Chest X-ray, PA view. Patient: 62 years old, sex M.
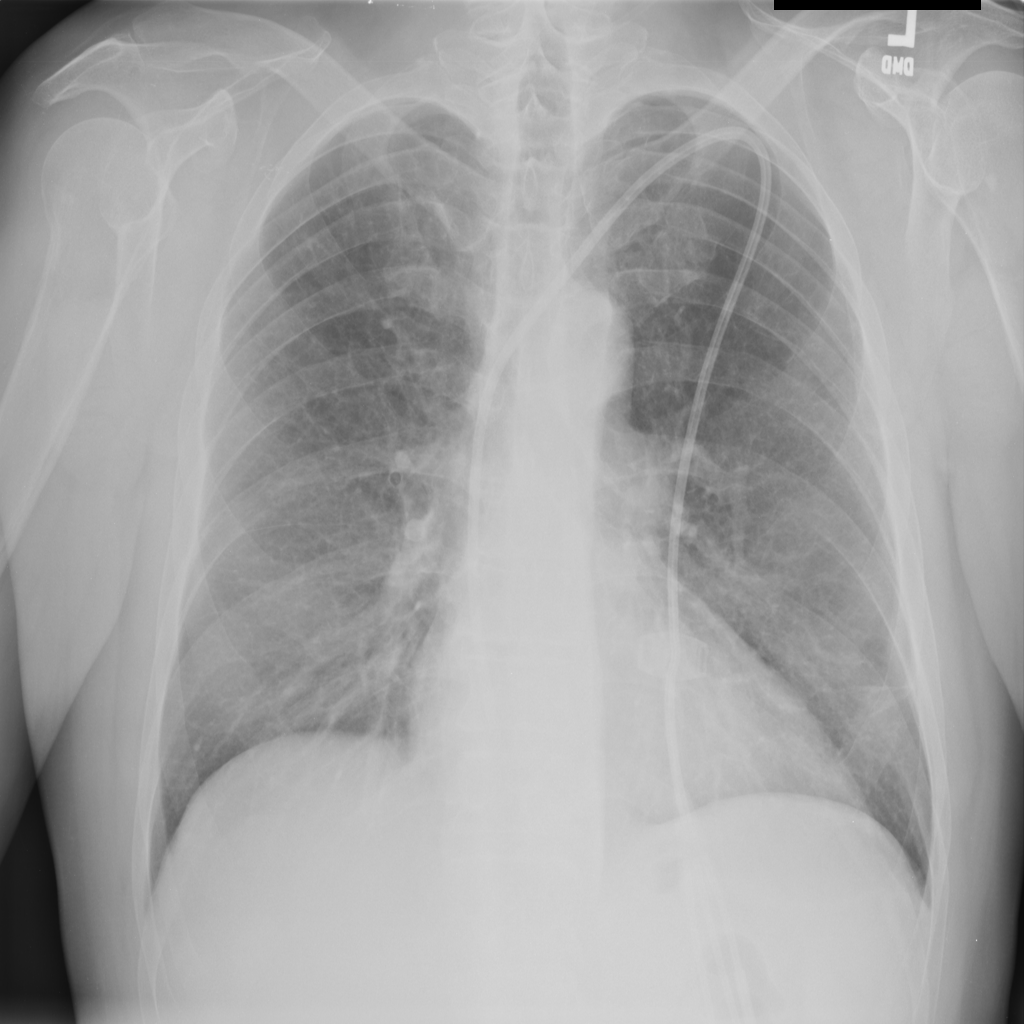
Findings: No Finding